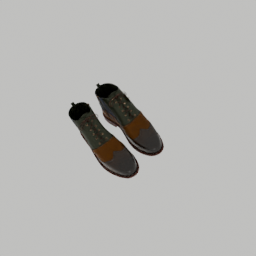
Label: people